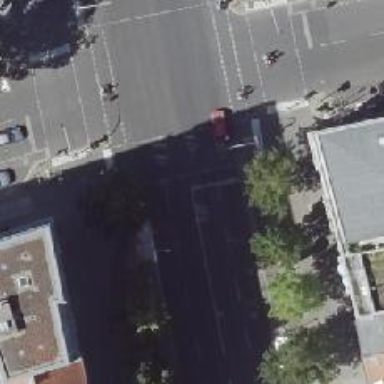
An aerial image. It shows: Road with traffic signals.